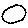
Label: circle